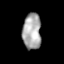
Tissue: skin
Cell type: Myeloid cells
Senescence score: 0.7791
Nuclear area (px): 651
Mean DAPI intensity: 169.427